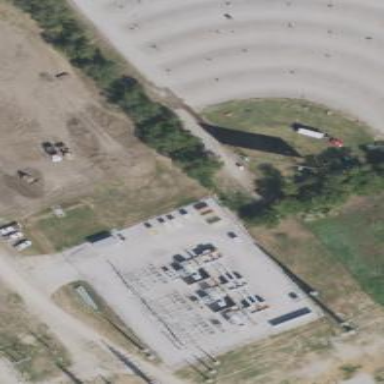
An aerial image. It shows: Outdoor distribution power substation.